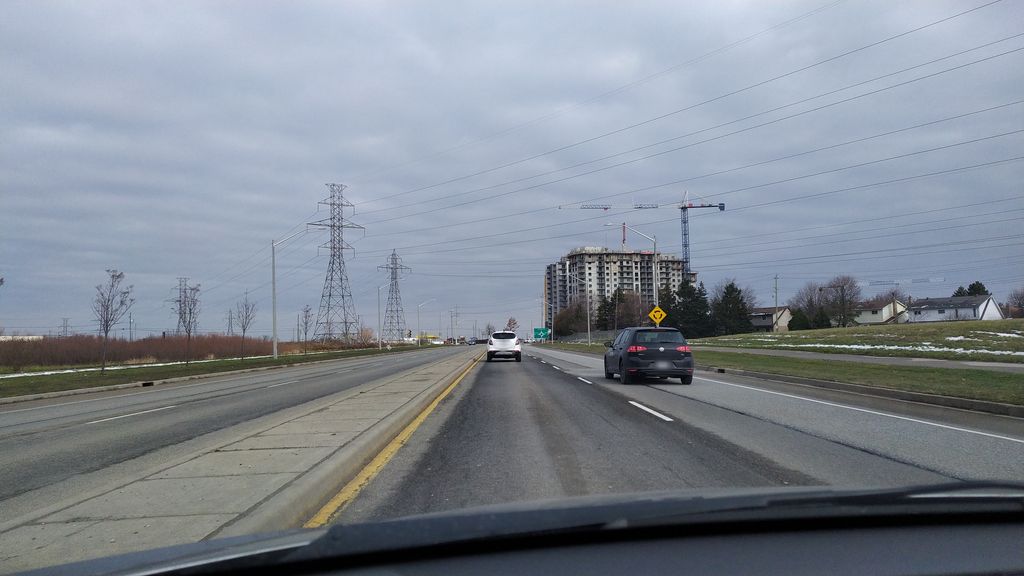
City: kitchener-waterloo